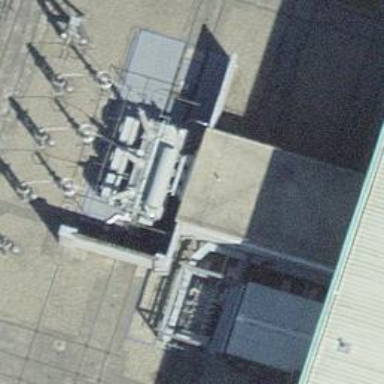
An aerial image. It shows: Outdoor transformer.